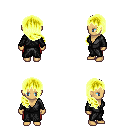
a pixel art fantasy rpg character, female body template, human, tanned skin, gray robe, red pants, gold right-swept hairstyle, four views (front, back, left, right), 2x2 character sprite sheet, small pixel art, hard edges, no anti-aliasing